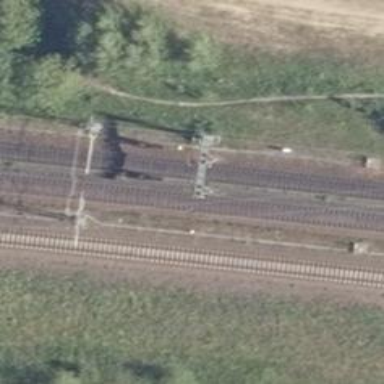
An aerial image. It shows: Railway signal.